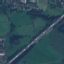
Land use / land cover class: Highway